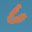
Label: 6